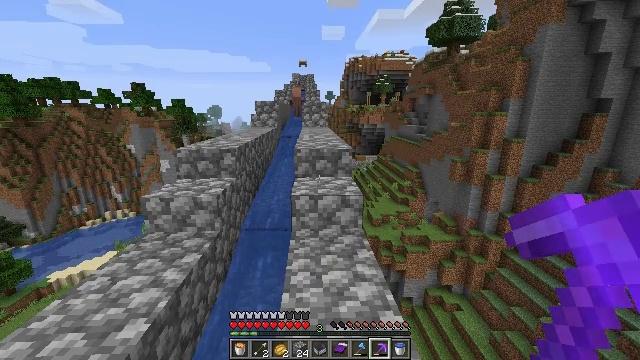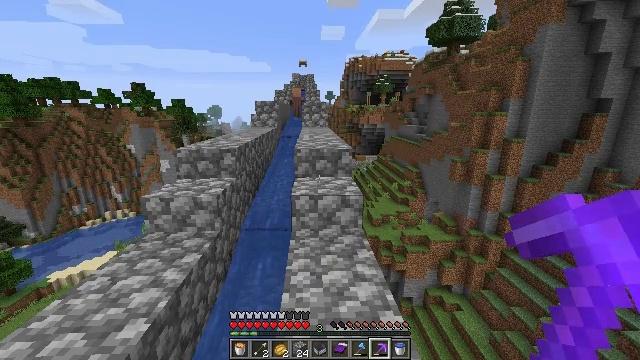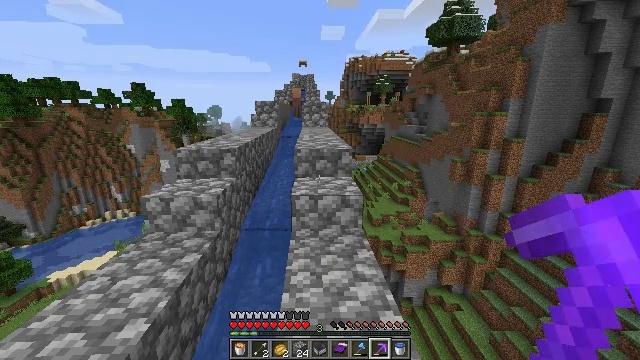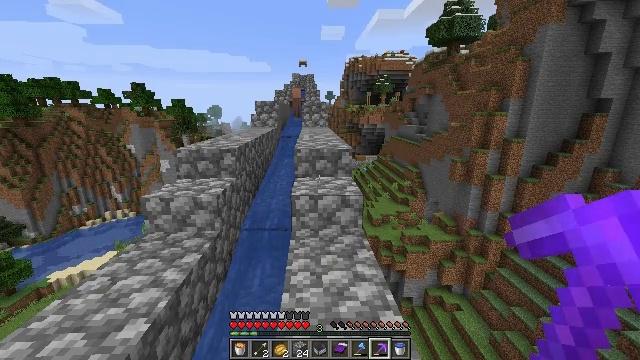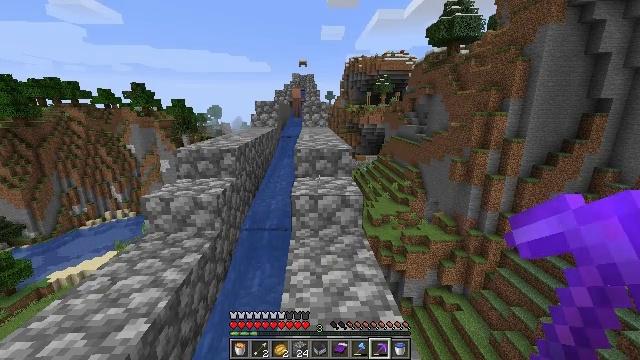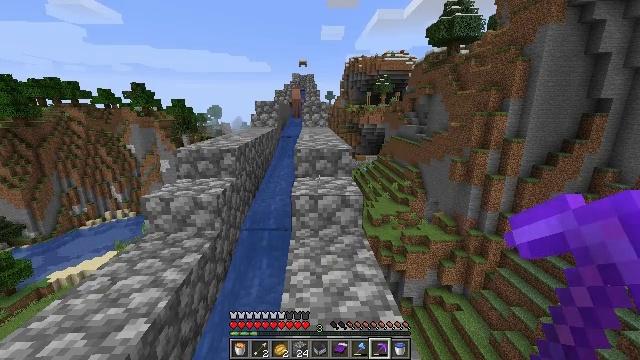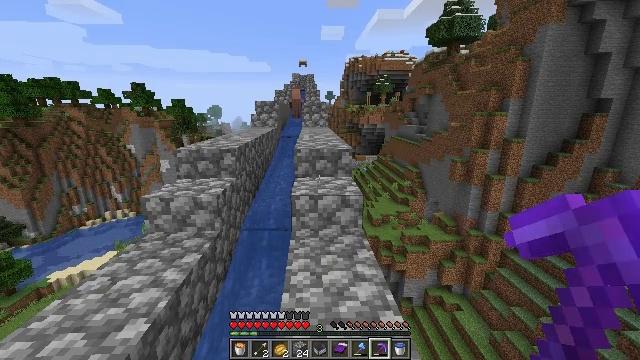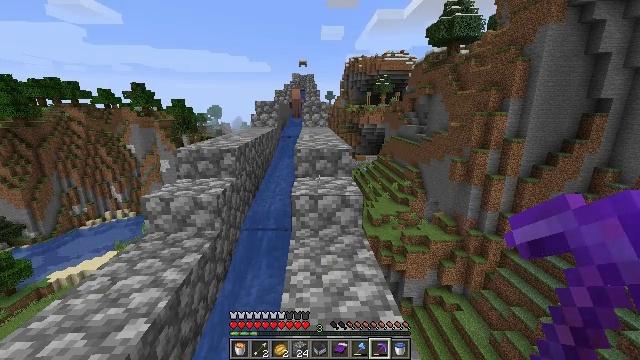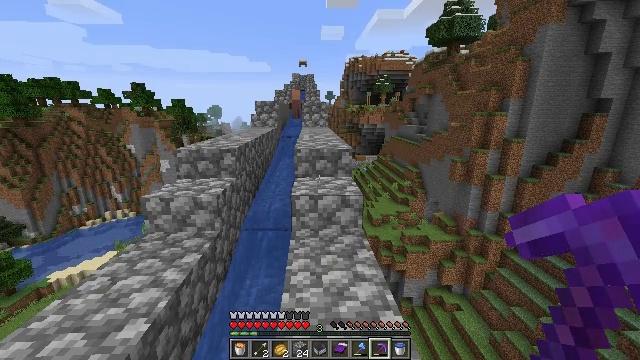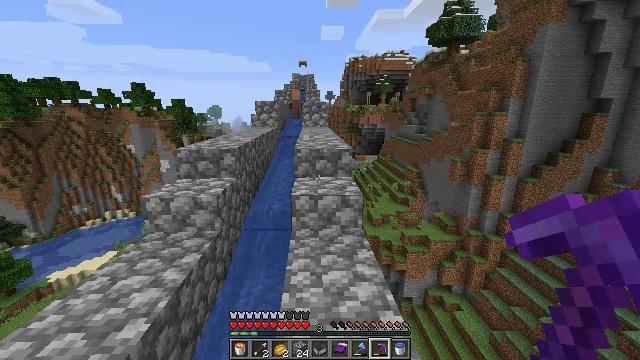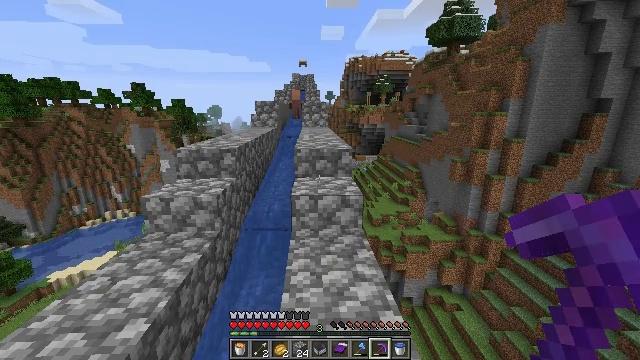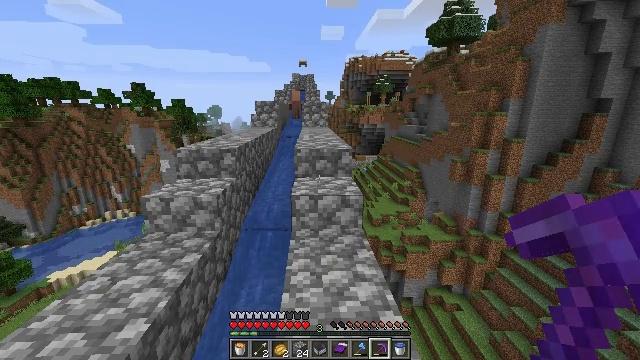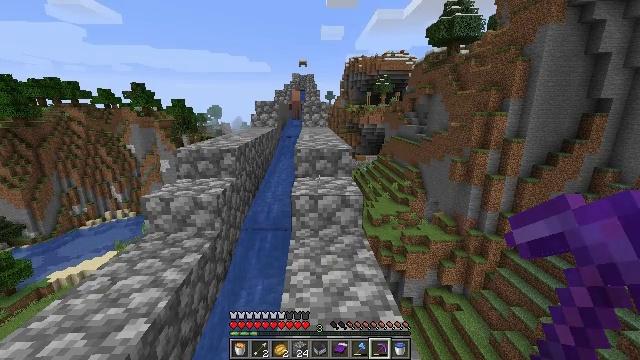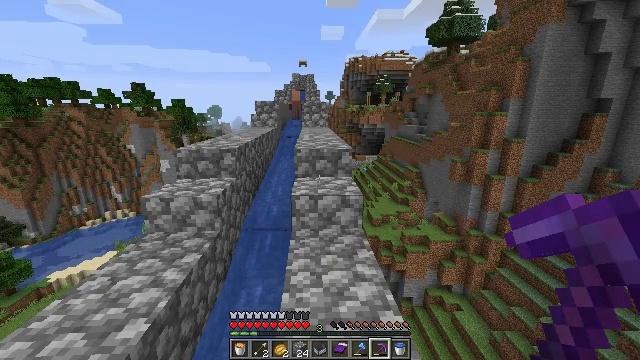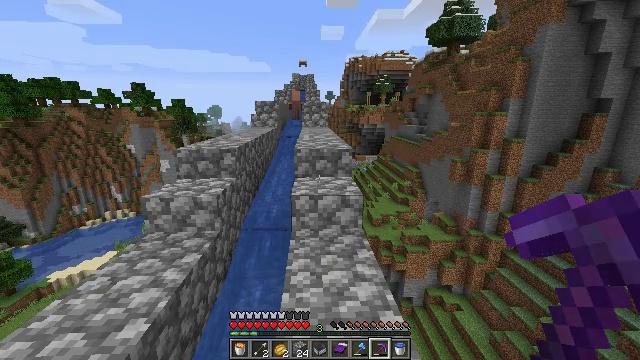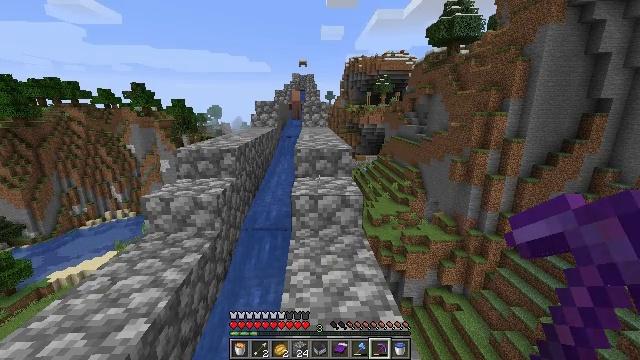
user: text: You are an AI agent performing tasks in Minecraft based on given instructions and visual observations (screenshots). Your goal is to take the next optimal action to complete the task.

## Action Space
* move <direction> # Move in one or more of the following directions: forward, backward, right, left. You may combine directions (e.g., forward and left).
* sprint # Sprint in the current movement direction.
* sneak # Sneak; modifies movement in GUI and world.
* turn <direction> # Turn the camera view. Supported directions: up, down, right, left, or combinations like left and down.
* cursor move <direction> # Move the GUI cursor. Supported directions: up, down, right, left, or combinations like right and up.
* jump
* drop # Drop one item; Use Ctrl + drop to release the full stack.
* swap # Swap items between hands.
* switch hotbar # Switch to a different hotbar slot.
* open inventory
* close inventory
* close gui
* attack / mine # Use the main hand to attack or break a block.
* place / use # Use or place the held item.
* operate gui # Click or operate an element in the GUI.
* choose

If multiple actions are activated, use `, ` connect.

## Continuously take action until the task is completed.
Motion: motion action
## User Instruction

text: Digging the cobblestone underground.
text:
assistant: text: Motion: no_op
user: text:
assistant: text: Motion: no_op
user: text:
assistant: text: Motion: no_op
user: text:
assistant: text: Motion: no_op
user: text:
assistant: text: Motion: no_op
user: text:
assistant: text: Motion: no_op
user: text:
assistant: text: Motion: no_op
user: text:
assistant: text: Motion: no_op
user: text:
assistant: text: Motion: no_op
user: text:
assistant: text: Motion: no_op
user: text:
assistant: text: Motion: no_op
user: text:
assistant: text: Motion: no_op
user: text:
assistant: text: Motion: no_op
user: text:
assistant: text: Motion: no_op
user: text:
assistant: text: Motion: no_op
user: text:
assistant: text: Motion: no_op
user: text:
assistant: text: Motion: no_op
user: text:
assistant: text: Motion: no_op
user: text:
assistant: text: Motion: no_op
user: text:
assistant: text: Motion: no_op
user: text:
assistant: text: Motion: no_op
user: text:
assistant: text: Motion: no_op
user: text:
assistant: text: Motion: turn left and up
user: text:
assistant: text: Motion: turn left and up
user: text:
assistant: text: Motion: turn left and up
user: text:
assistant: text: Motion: turn up
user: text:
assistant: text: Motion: turn right and up
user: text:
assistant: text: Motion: turn up
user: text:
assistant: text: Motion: turn up
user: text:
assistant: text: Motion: turn up